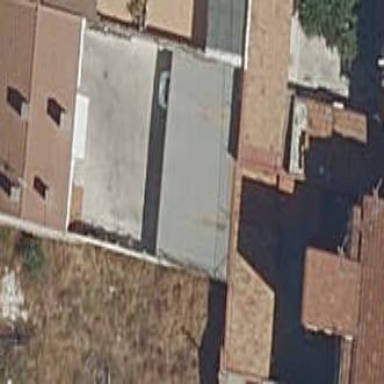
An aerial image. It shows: View of roof of building.